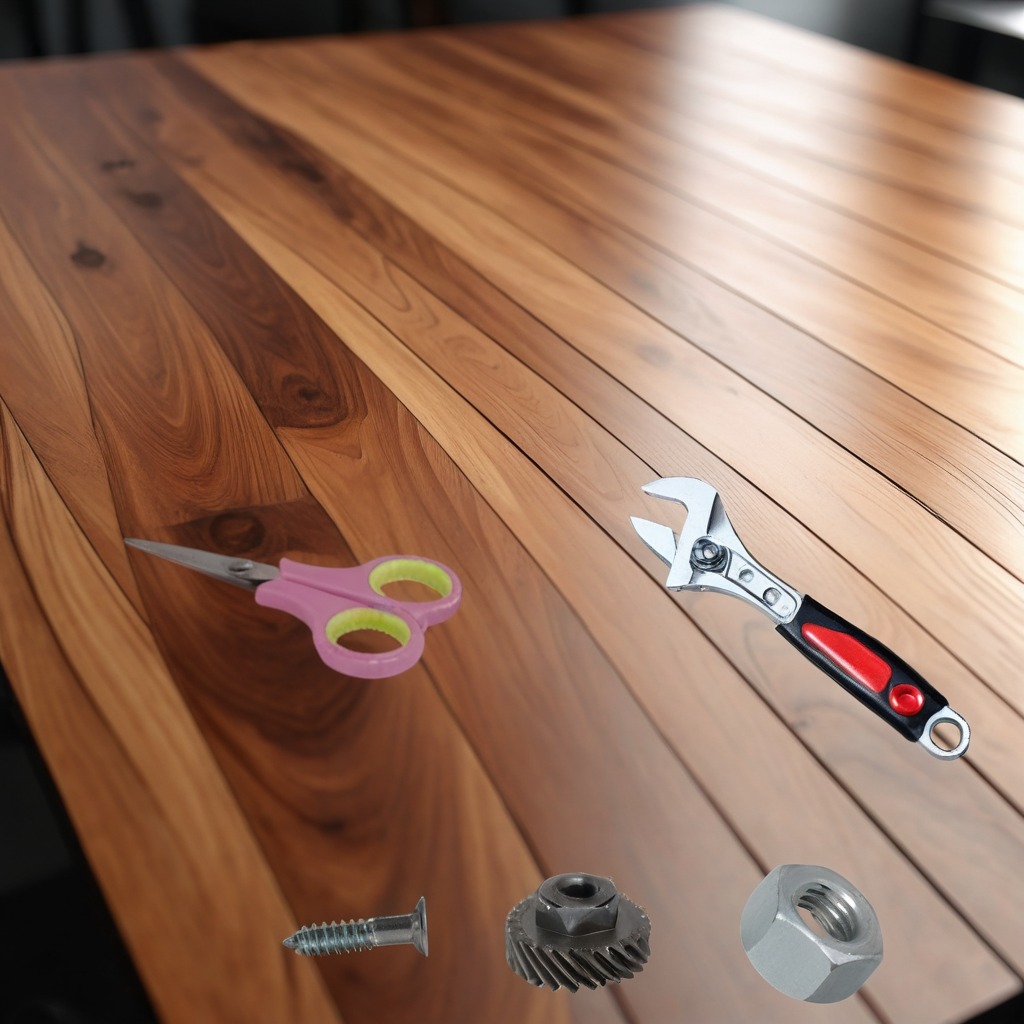
A steel gear with teeth, a metal machine screw, a metal nut, a pair of scissors, and a wrench are lying on a wooden table in a carpentry studio.